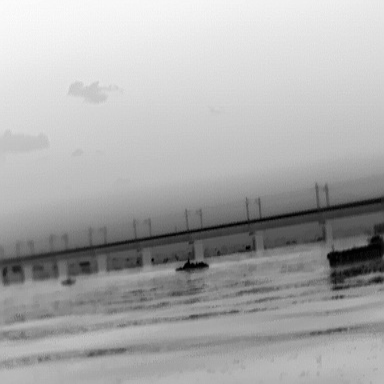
There are three objects shown in the infrared image, including a canoe, a warship, and a liner.